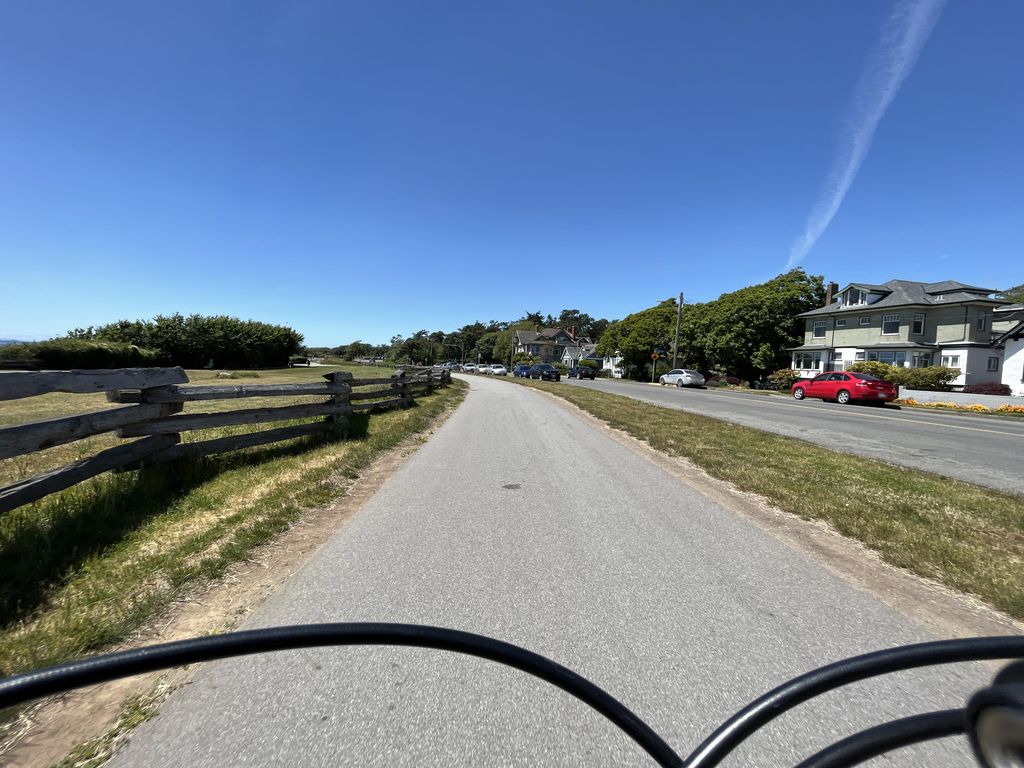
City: victoria